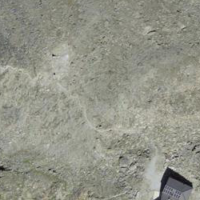
EUNIS habitat code: 48
Species observed at this site:
Silene acaulis